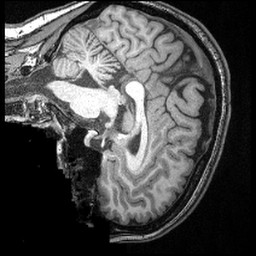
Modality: T1w
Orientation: sagittal
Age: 24
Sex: female
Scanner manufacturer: siemens
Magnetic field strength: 3 T
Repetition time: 2.4 s
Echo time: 0.00374 s